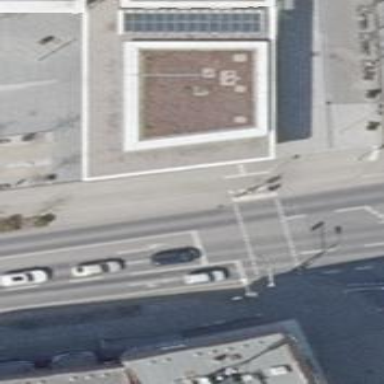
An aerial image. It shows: View of roof of building.